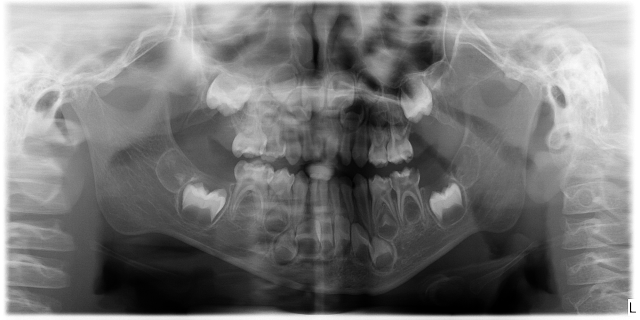
adult